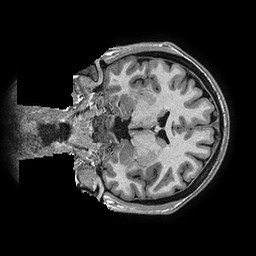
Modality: T1w
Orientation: coronal
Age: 33
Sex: female
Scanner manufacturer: ge
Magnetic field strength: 3 T
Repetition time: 0.006952 s
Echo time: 0.00292 s